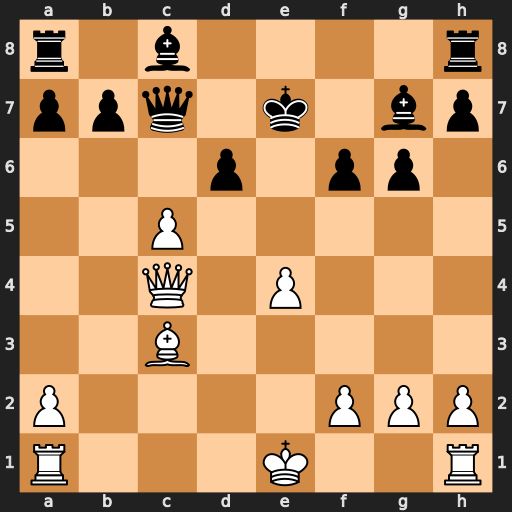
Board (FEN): r1b4r/ppq1k1bp/3p1pp1/2P5/2Q1P3/2B5/P4PPP/R3K2R
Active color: w
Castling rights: KQ
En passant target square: -
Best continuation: cxd6+ Qxd6 Bb4 Qxb4+ Qxb4+